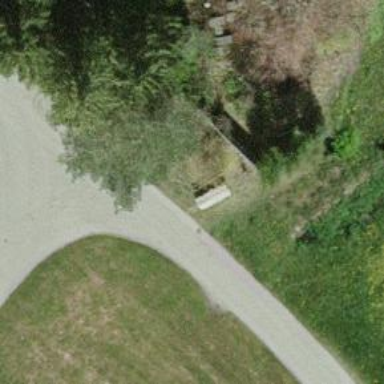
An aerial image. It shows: Bench for seating.